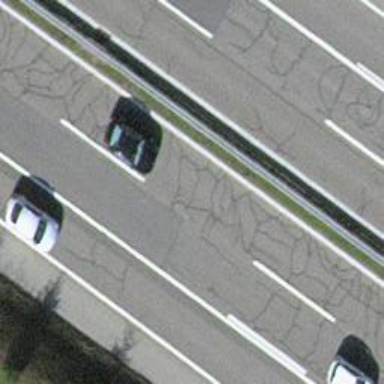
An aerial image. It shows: Asphalt motorway.